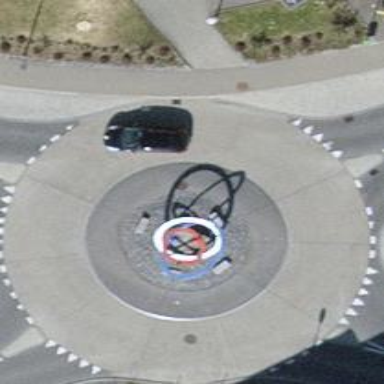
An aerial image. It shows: Residential road featuring roundabout with trolley wires.